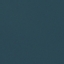
Land use / land cover class: SeaLake